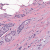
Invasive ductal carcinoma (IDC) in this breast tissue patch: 1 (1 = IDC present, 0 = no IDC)